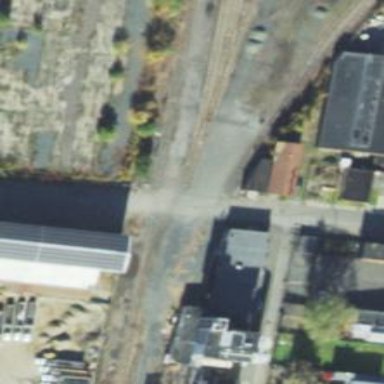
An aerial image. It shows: Level crossing along the railway.